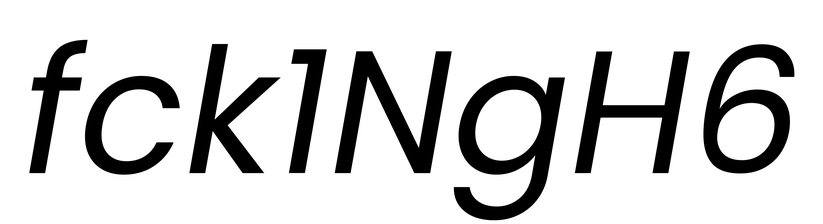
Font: Poppins-Italic